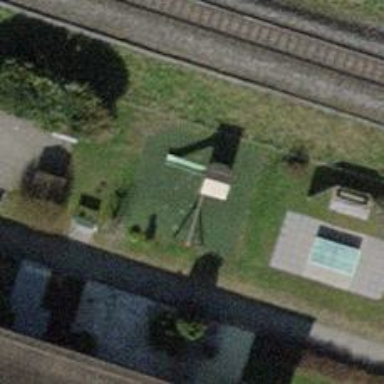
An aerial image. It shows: Playground with playhouse.